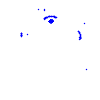
Particle: electron